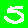
Digit: 5